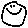
Label: smiley face